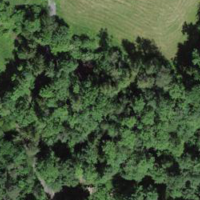
EUNIS habitat code: 44
Species observed at this site:
Ixodes ricinus
Anguis fragilis